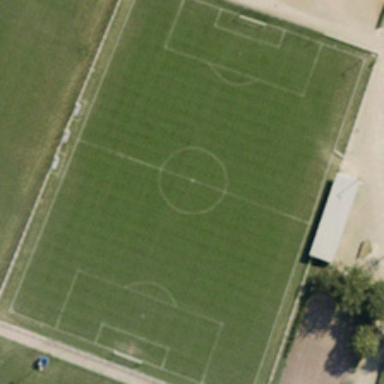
The football field next to a grassland .